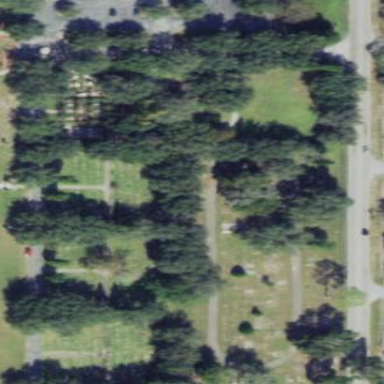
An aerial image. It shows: Cemetery.